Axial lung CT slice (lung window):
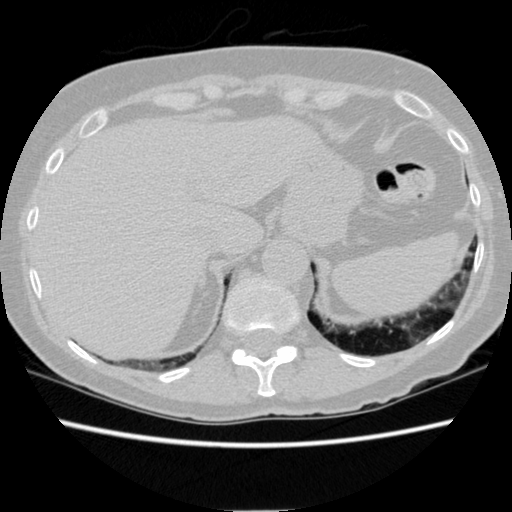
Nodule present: no